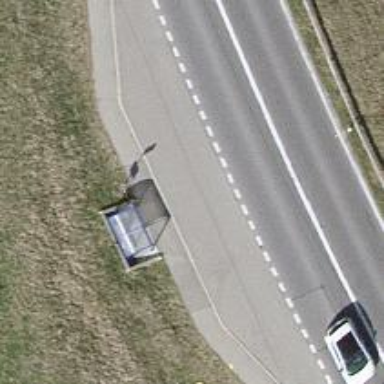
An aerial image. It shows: Bus stop with platform for public transport.